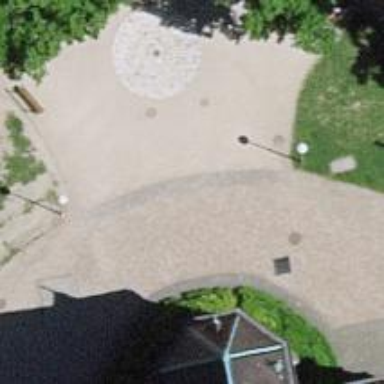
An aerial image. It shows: Path with fine gravel surface.